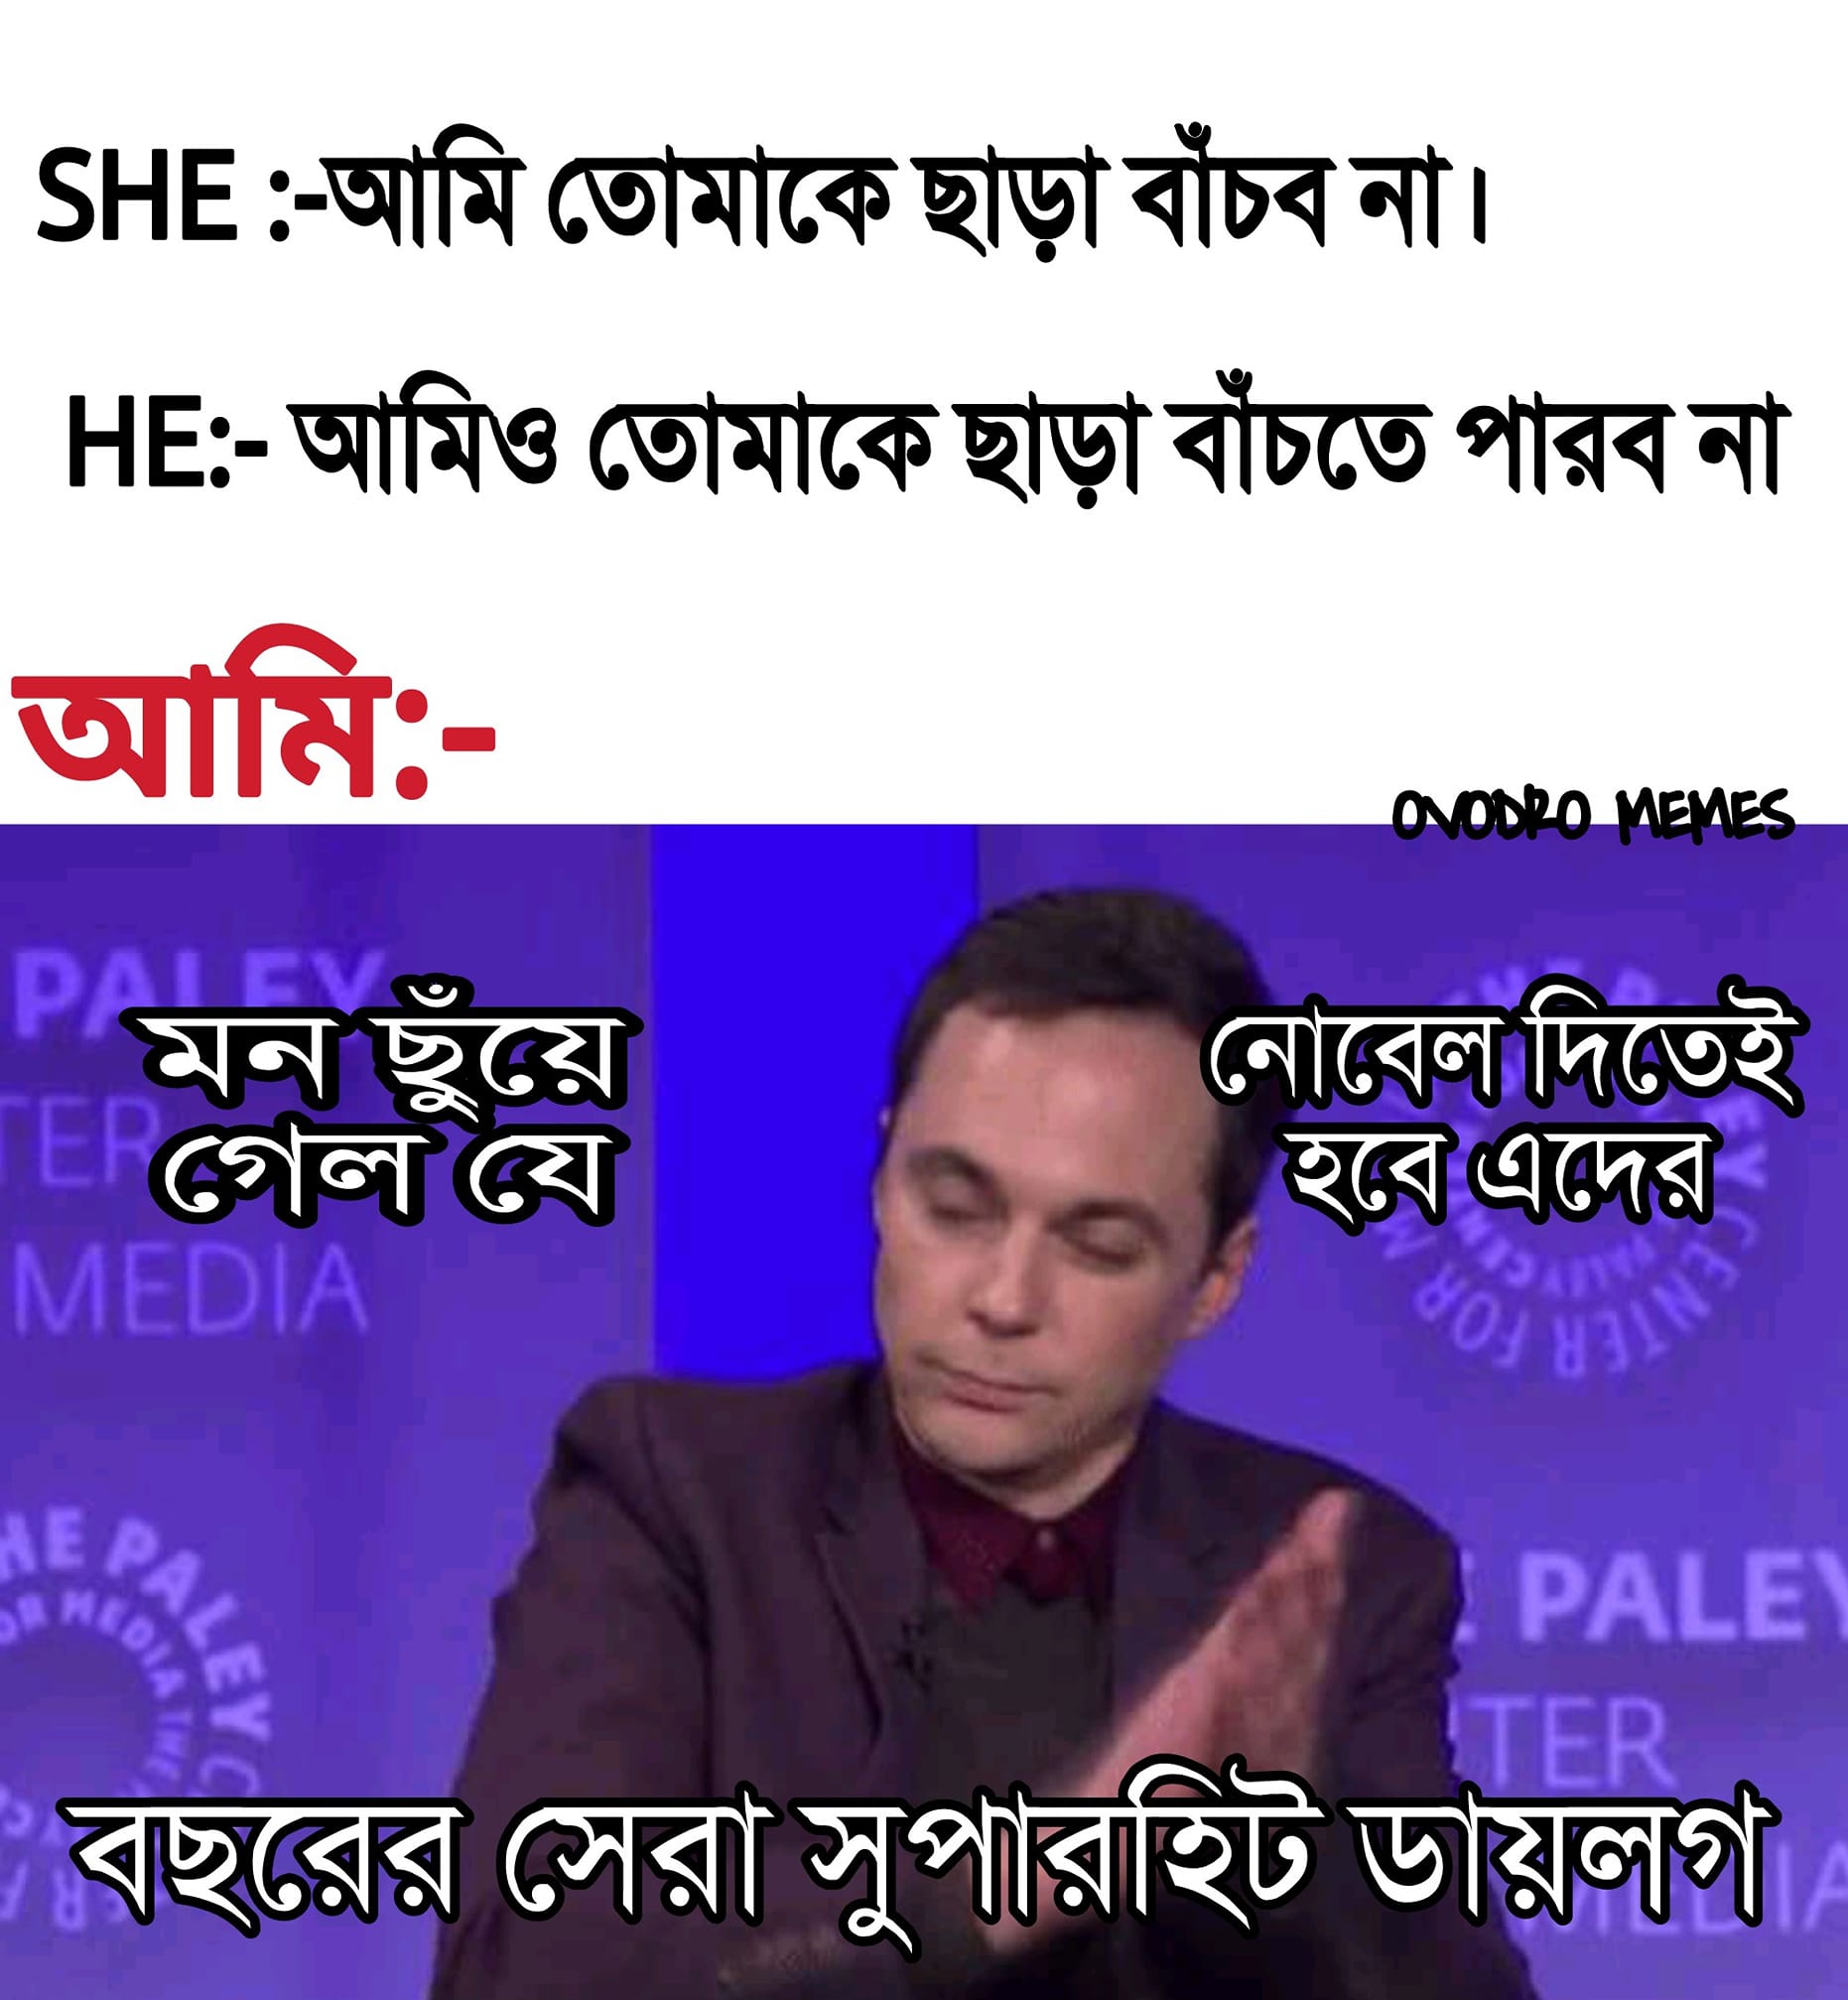
Caption: SHE:- আমি তোমাকে ছাড়া বাঁচব না ।    HE:- আমিও তোমাকে ছাড়া বাচতে পারব না    আমিঃ-   মন ছুয়ে গেল যে    নোবেল দিতেই হবে এদের    বছরের সেরা সুপারহিট ডায়লগ
Label: non-hate